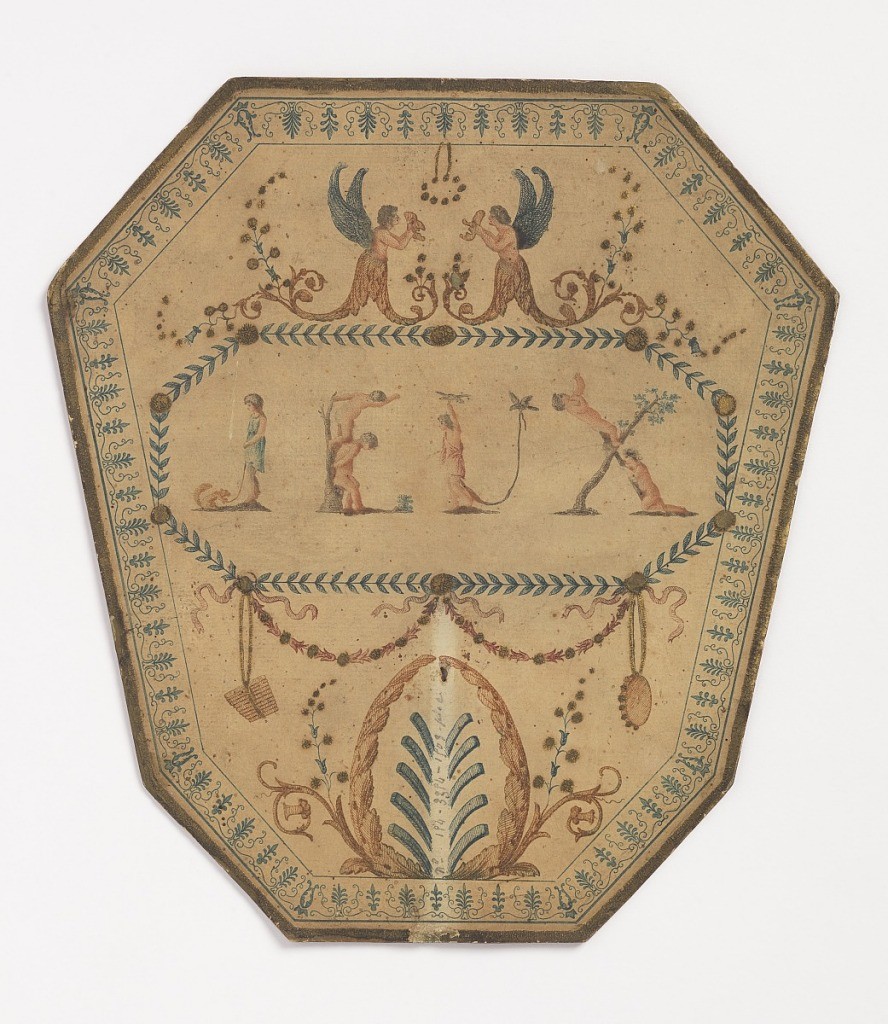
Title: Handscreen leaf
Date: late 18th–early 19th century
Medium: Printed paper
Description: Printed paper handscreen leaf (handle missing) with "Jeux" (games) spelled out in playing cherubs, with garlands, swags and other neoclassical ornament.